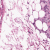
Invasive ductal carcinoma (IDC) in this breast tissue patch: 0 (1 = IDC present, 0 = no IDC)